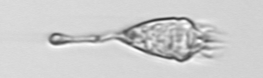
Label: Paratontonia_gracillima